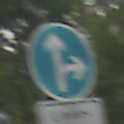
Verkehrszeichen: VorgeschriebeneFahrtrichtungGeradeausOderRechts
Zusatzzeichen unten: BesondereFahrzeugeUndTransportgueter2
Umgebung: Outdoor, Suburban
Tageszeit: MorningAfternoon
Wetter: PartlyCloudy
Licht: Natural
Jahreszeit: NotSpecified
Kontrast: LowContrast